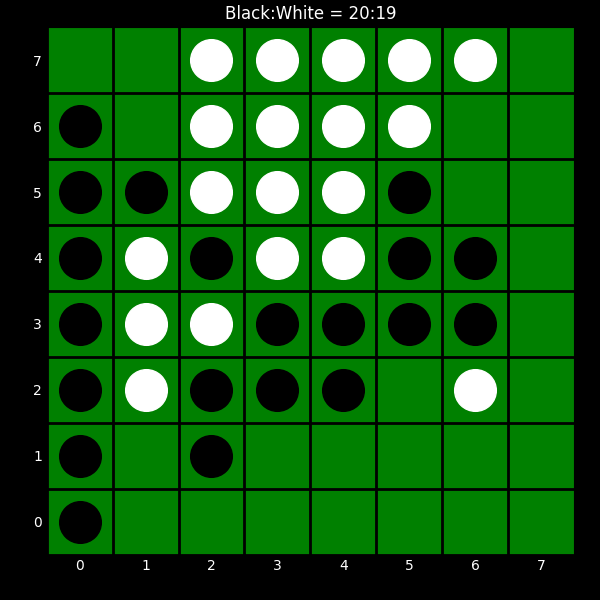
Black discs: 20
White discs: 19